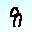
Label: 8